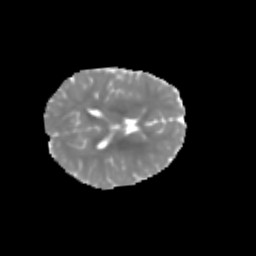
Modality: MD
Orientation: axial
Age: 6
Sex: female
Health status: healthy